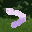
Label: 7